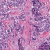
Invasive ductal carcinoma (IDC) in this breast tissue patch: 1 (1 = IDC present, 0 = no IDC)